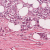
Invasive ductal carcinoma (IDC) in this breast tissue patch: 1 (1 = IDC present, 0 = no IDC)